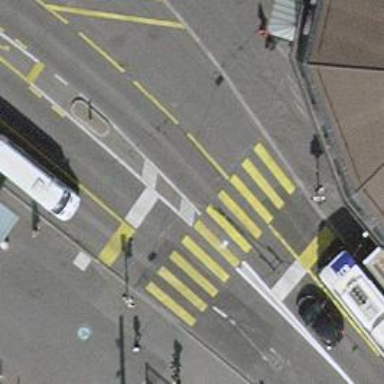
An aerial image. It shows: Crossing with traffic signals.